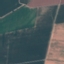
Land use / land cover: AnnualCrop